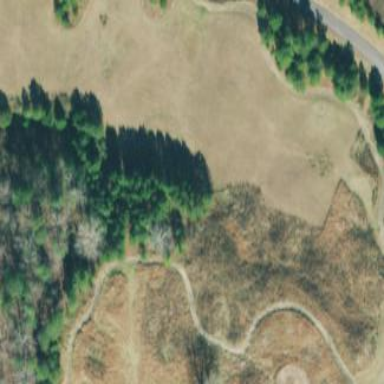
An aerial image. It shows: Rough grassy area used for golf.